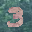
Label: 3